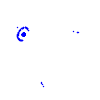
Particle: electron